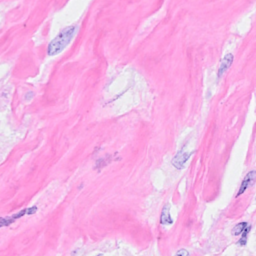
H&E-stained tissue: Breast